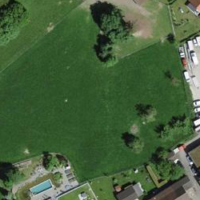
EUNIS habitat code: 25
Species observed at this site:
Tanacetum vulgare